Field crop: maize
Growth stage: 2
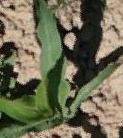
Species: maize